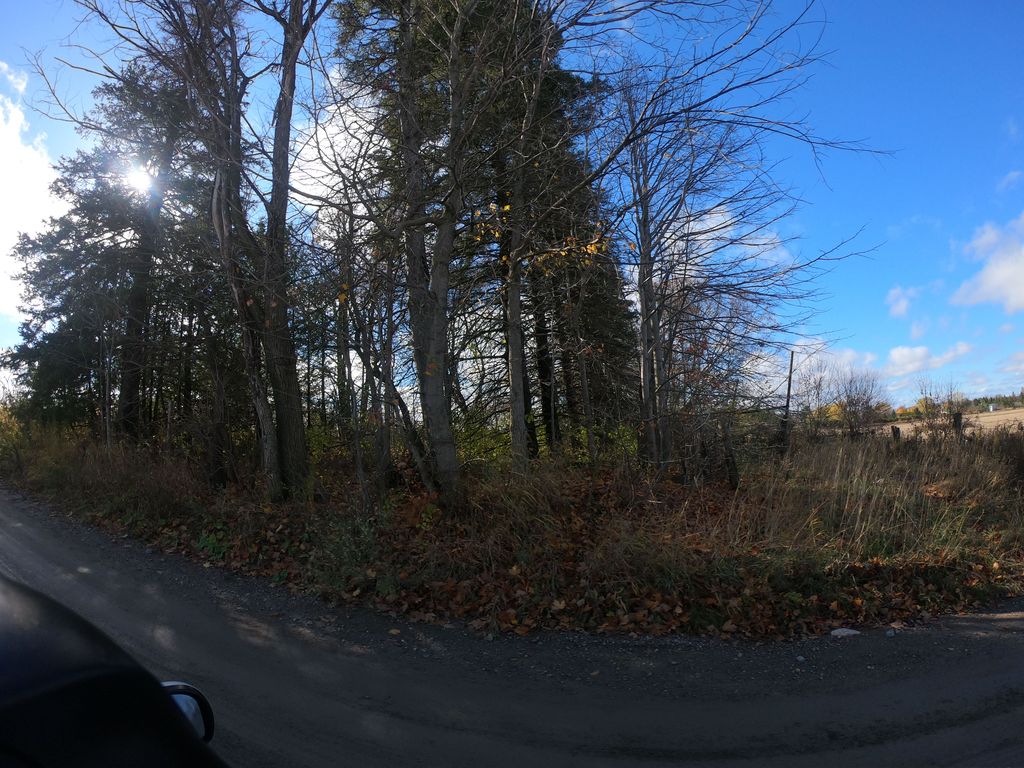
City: ottawa-gatineau